Question: This is a snake game. How many steps do you need to take from the current state to eat the food?
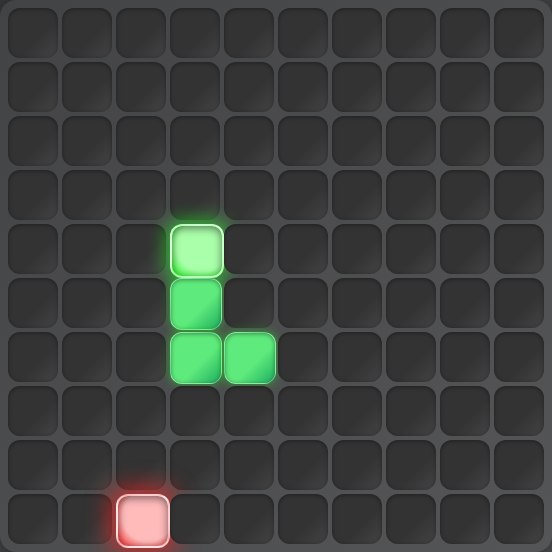
Answer: 6